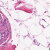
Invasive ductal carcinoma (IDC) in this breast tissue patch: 0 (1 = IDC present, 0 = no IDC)